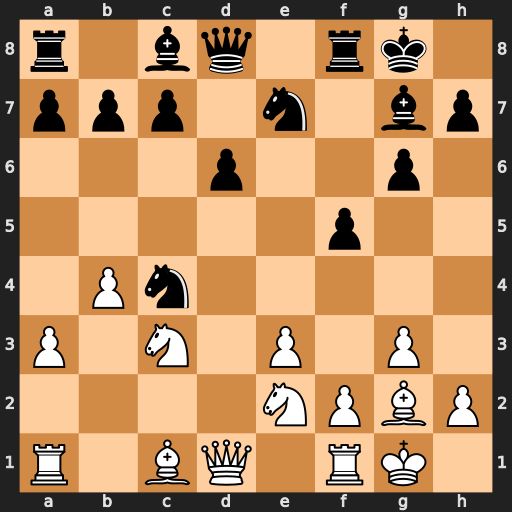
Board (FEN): r1bq1rk1/ppp1n1bp/3p2p1/5p2/1Pn5/P1N1P1P1/4NPBP/R1BQ1RK1
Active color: w
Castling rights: -
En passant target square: -
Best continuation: Bd5+ Nxd5 Qxd5+ Rf7 Qxc4